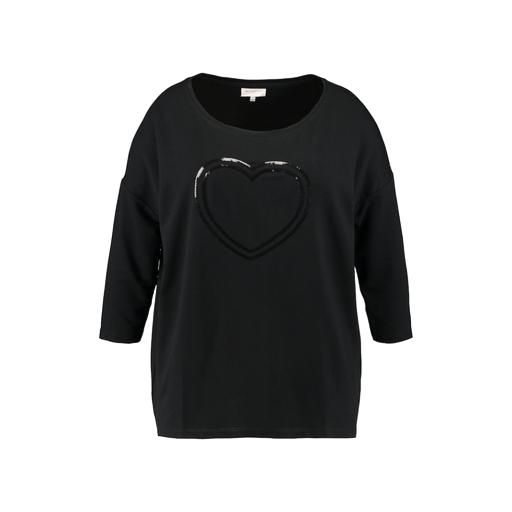
black plus size printed t-shirt only macy, black heart print t-shirt, black three-quarter-sleeve top only macy, white background